Question: Consider the following binary tree: (taken from <URL>

Given that leaf nodes will either be true or false, how can I find the branch (or branches) where all of the leaf nodes are true?
So if only 8, 5, 6 or 7 are true, then the first branch wouldn't match (it would need 9 to be true to match), but the second branch would match as all of its leaves are true.
Even identifying this name for this type of search would help so I can Google it.
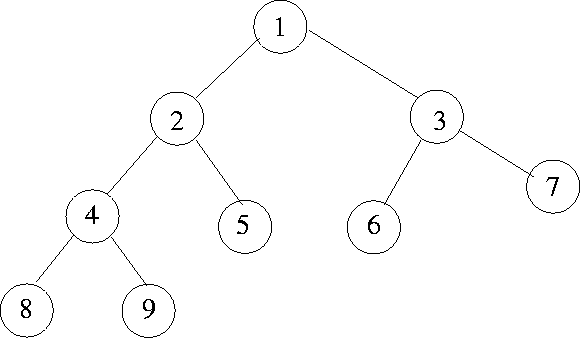
Answer: You can use a recursive function, diving deeper into the tree and determining bottom-up whether for a certain branch all leaves are true. Those branches can then be stored in some list.
Here's some Python code. Call this function with the tree's root node as the first parameter and an empty list as the second, and the list will be populated with the correct branches.
'''
def allTrue(node, trueList=[]):
if isLeaf(node):
return node.value == True
else:
leftTrue = allTrue(node.left, trueList)
rightTrue = allTrue(node.right, trueList)
bothTrue = leftTrue and rightTrue
if bothTrue:
trueList.append(node)
return bothTrue
'''
One thing to look out for: Many programming languages try to be clever, or lazy, by not evaluating the second argument of 'x and y', if 'x' is false already. In this case, however, this would result in not visiting the right branch if the left branch is not all-true, missing out some all-true branches. Thus the recursive calls better go to separate lines.